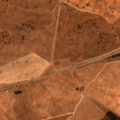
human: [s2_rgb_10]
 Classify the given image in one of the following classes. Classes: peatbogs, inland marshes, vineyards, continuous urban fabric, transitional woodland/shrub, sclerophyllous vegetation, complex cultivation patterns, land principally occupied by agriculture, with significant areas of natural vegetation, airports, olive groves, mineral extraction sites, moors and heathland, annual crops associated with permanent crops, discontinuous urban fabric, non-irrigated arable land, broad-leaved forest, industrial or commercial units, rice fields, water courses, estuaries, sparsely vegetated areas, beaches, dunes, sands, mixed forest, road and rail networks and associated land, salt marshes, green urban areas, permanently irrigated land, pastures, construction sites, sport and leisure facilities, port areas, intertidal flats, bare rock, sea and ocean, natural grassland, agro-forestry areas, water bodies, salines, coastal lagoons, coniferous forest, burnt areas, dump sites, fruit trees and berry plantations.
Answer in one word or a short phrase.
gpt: non-irrigated arable land, pastures